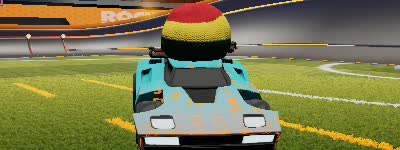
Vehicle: breakout